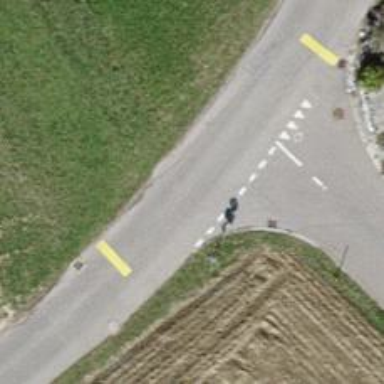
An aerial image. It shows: Bus stop with designated stop position for public transport.